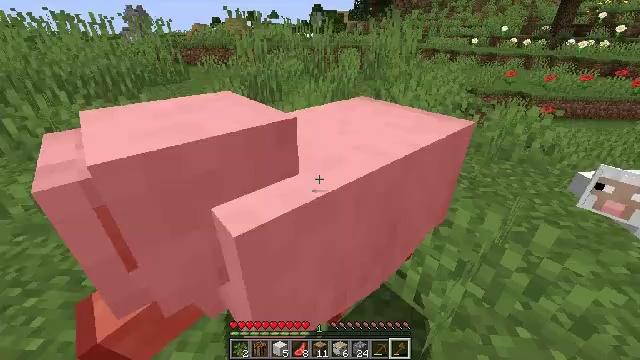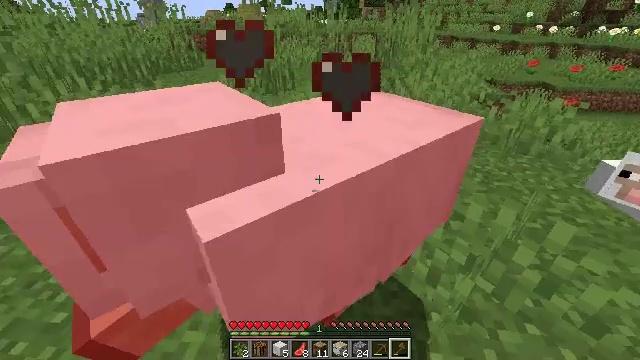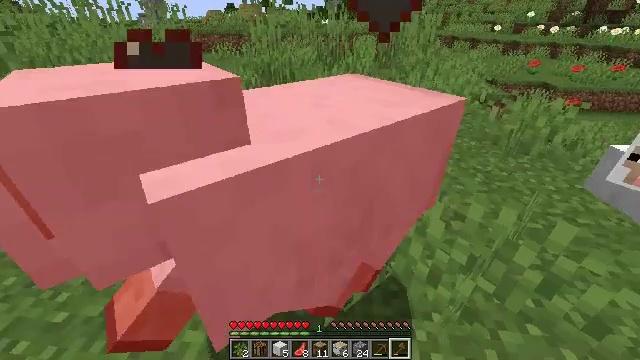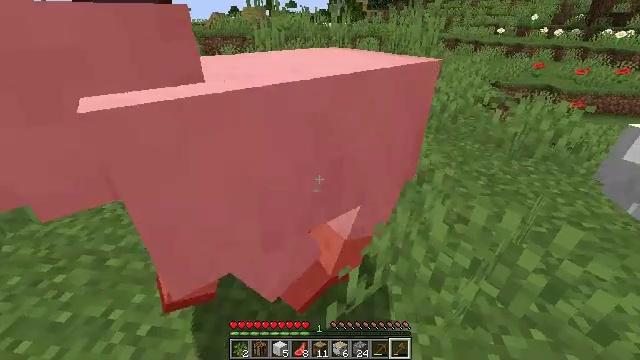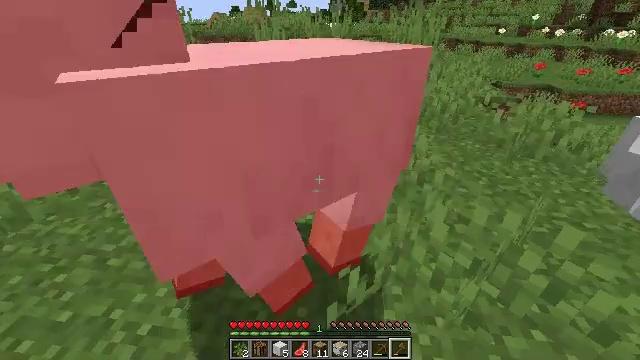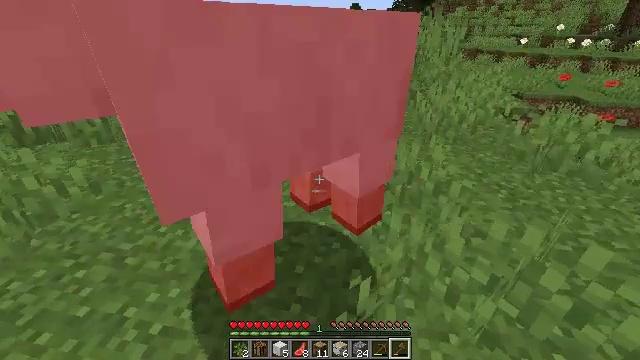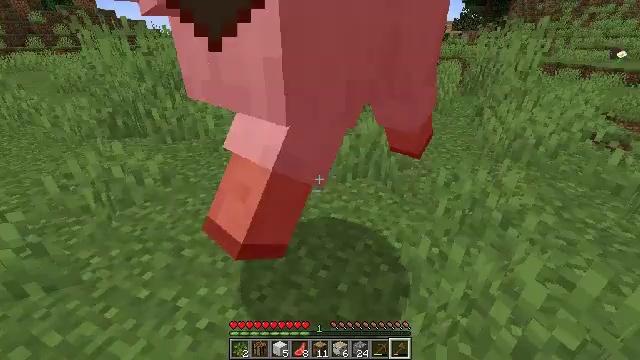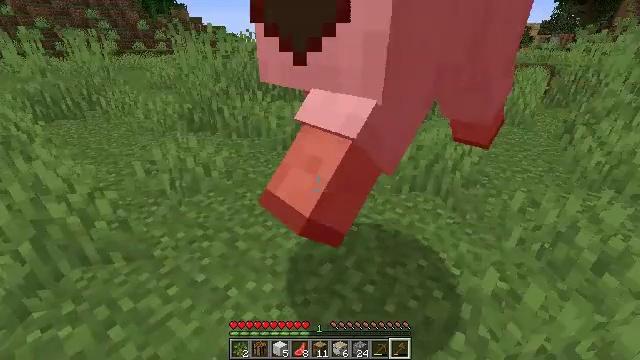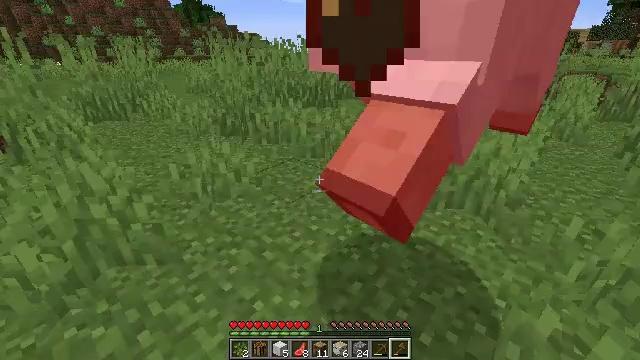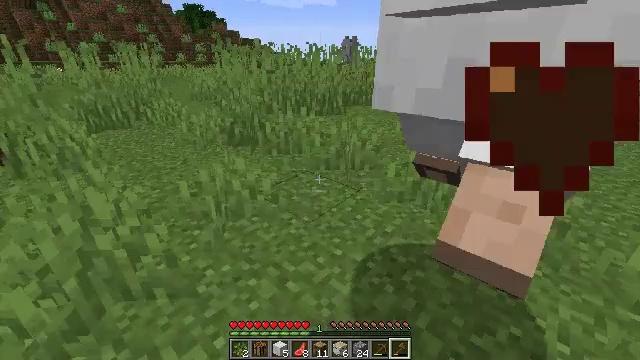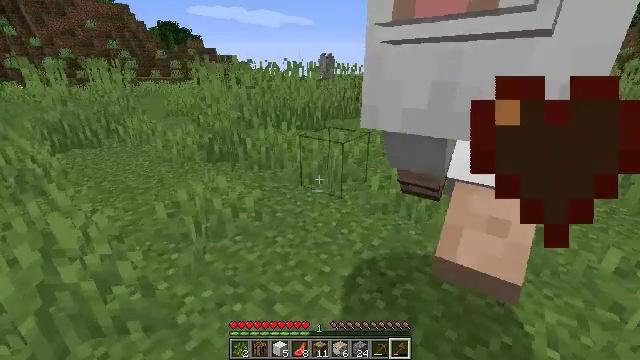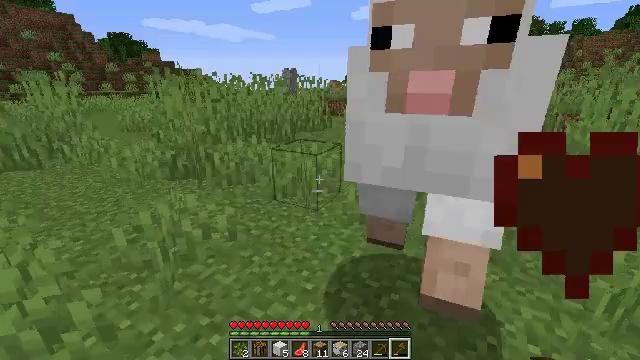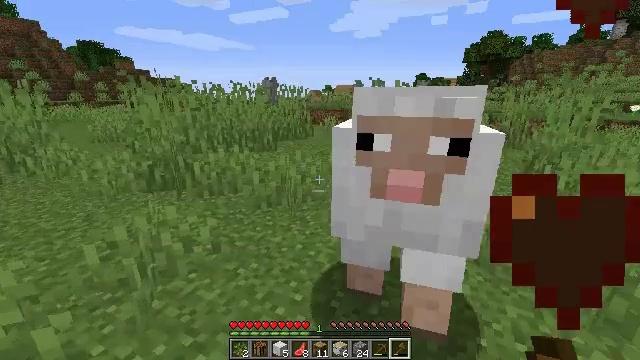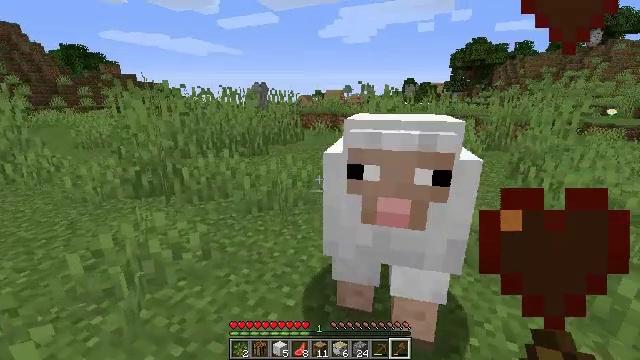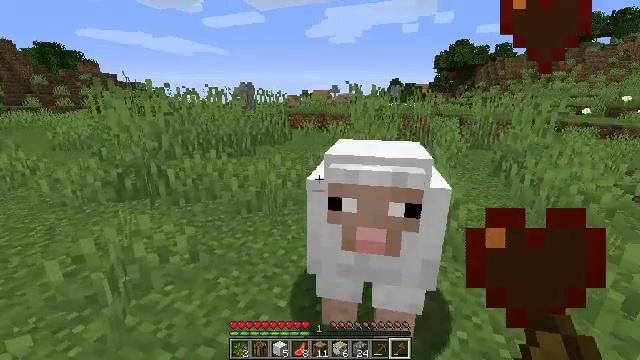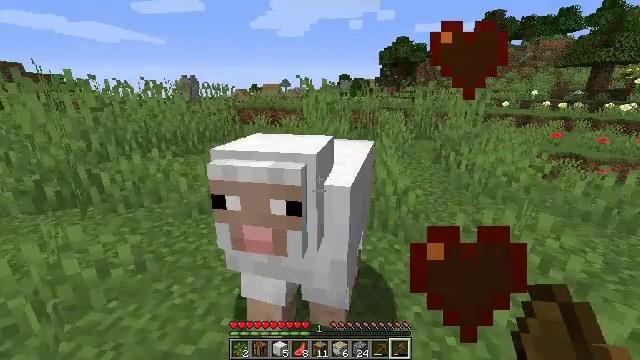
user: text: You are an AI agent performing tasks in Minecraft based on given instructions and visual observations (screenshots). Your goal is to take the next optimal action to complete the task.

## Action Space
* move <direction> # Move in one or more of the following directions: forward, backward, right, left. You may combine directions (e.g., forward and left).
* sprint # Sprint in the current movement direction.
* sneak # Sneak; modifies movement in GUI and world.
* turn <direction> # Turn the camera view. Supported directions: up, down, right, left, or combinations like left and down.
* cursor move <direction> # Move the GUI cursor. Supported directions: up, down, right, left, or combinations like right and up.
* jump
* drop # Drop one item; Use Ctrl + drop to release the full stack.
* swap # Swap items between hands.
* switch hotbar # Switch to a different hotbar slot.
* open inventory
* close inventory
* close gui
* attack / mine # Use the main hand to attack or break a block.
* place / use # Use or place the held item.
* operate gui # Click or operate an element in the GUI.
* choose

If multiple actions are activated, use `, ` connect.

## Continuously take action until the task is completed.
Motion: motion action
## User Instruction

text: Combat the sheep.
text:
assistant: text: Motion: turn left and down
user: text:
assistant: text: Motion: no_op
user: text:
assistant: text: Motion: no_op
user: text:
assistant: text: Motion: no_op
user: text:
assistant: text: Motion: turn left and up
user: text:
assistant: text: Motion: move forward and move left, turn left and up
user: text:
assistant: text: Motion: move forward and move left, turn left
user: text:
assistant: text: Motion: move forward and move left, turn left and up
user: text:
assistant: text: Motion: move forward and move left, turn up
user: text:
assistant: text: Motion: turn right and up
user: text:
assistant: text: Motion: turn right and up
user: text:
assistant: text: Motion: turn right and up
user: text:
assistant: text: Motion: turn right
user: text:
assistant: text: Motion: turn right
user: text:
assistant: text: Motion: turn right and down
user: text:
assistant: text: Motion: turn right and down, attack / mine
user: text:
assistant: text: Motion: turn right and down, attack / mine
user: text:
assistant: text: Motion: attack / mine
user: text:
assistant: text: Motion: attack / mine
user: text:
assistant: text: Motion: attack / mine
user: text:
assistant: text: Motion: turn down
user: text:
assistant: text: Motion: no_op